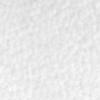
Label: no_change